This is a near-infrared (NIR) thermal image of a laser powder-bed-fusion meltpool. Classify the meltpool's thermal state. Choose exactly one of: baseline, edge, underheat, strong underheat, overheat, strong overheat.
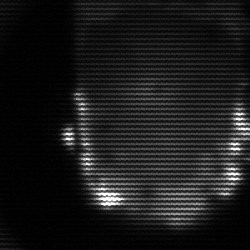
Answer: baseline